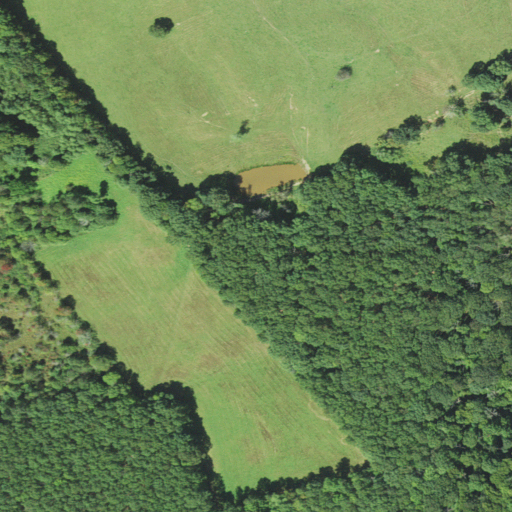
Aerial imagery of plain(s) in West Virginia named Brushy Flat containing deciduous forest, pasture, and open development